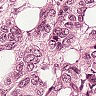
Metastatic tissue present: yes